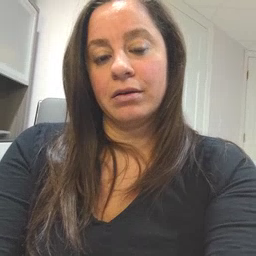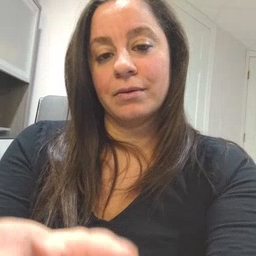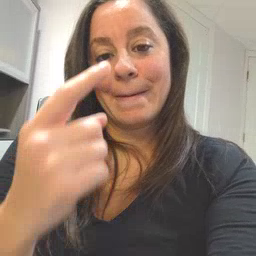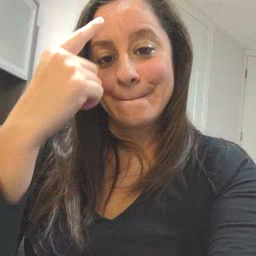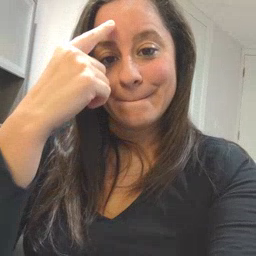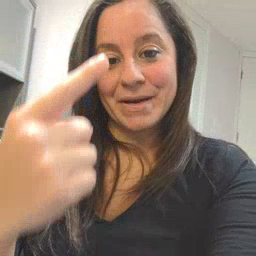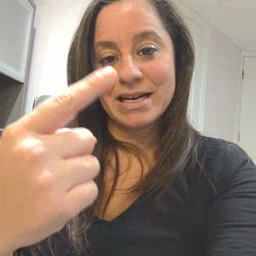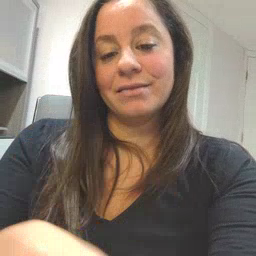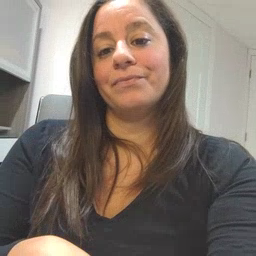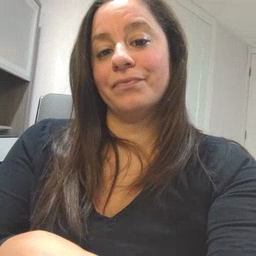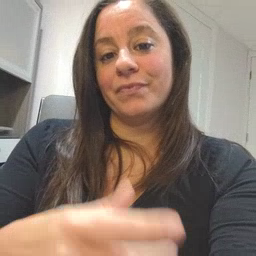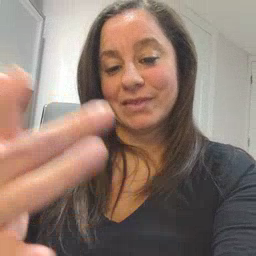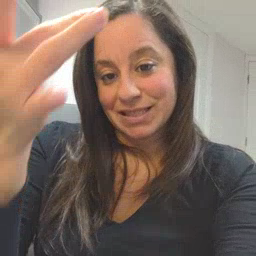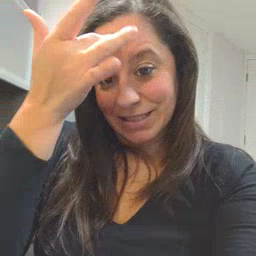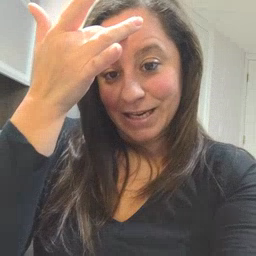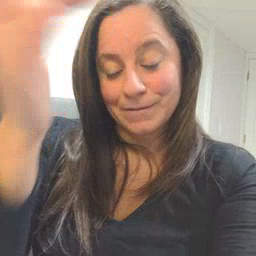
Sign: sick